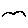
Label: bird